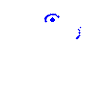
Particle: kaon